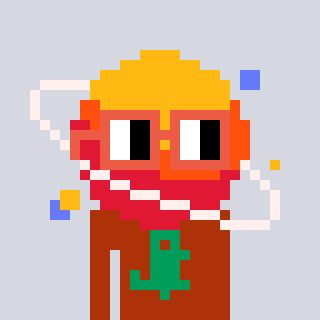
a pixel art character with square orange glasses, a saturn-shaped head and a hotbrown-colored body on a cool background